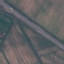
Land use / land cover class: Highway